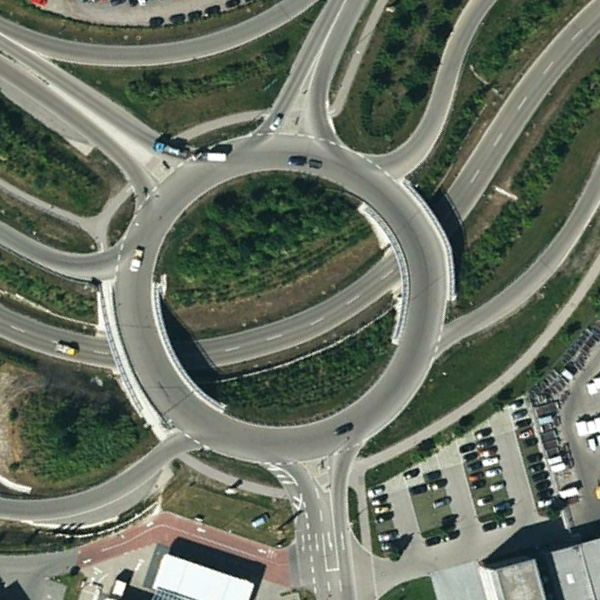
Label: Viaduct